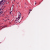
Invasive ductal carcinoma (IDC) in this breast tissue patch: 0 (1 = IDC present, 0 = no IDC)